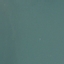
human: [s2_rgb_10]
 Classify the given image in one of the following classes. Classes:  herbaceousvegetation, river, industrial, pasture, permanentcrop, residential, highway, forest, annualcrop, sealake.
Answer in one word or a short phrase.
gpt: SeaLake